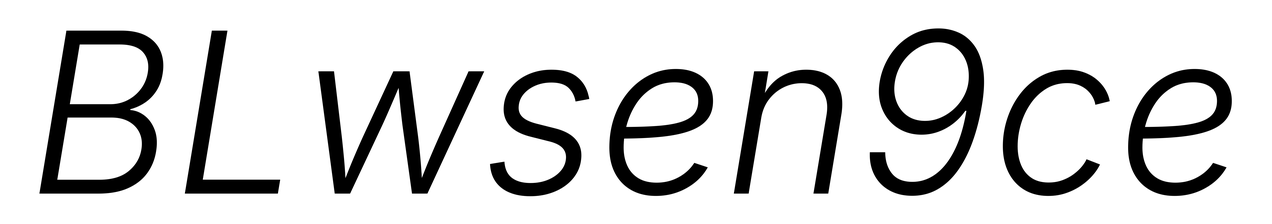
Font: Inter-Italic_Light_Italic